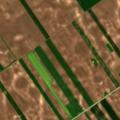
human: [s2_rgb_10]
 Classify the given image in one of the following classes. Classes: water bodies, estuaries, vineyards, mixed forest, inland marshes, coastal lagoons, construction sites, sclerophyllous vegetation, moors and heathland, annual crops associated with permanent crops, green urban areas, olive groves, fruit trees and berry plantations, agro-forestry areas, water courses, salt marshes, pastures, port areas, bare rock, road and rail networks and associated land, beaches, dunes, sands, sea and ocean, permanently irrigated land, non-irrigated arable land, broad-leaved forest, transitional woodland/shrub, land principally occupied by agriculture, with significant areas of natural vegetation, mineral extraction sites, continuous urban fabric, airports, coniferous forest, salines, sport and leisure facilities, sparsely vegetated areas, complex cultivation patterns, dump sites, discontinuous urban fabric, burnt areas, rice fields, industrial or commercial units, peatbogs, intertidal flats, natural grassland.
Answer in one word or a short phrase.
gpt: non-irrigated arable land